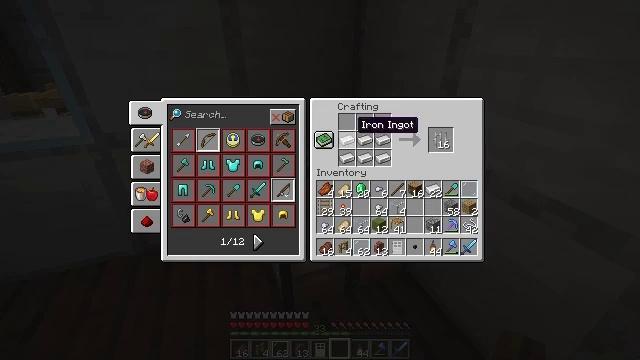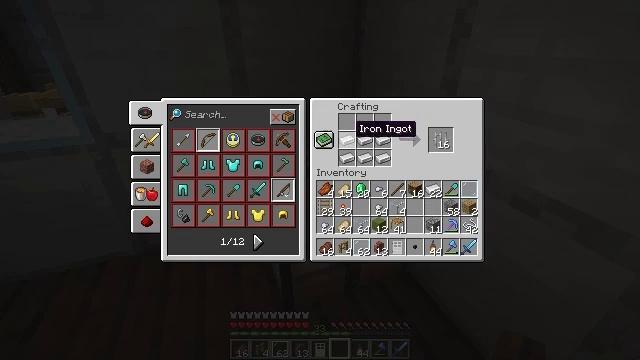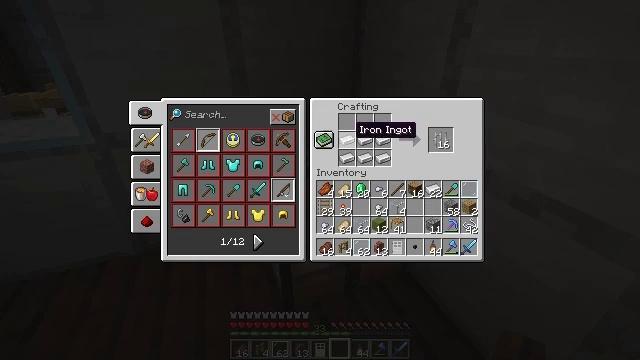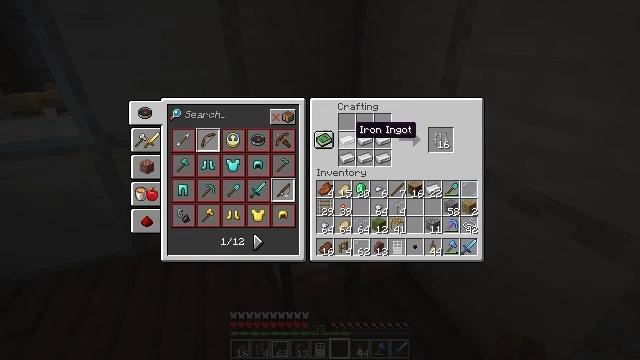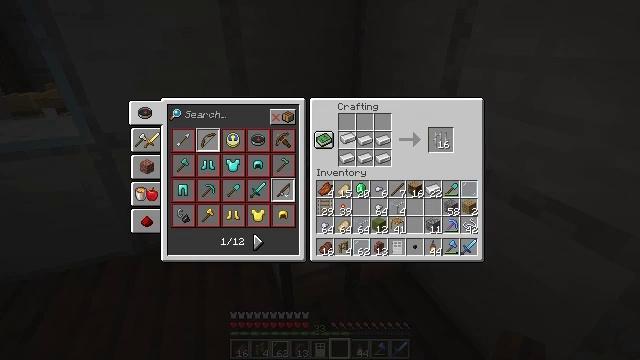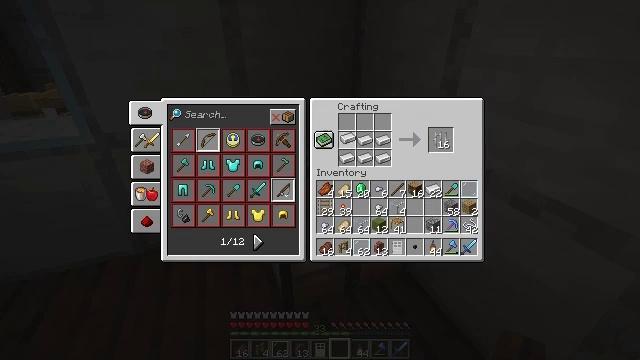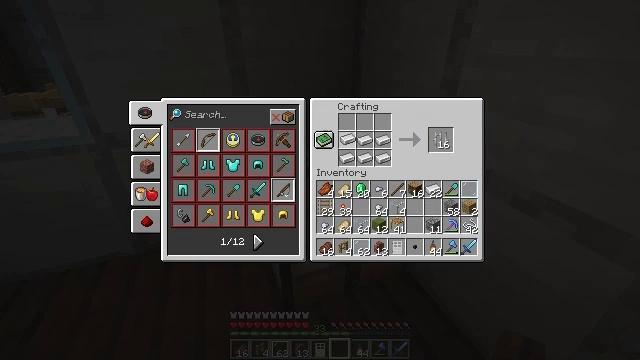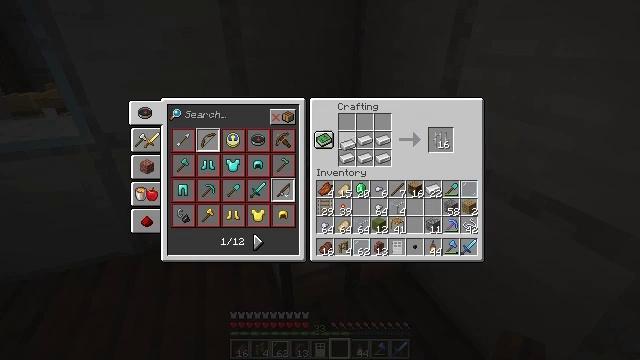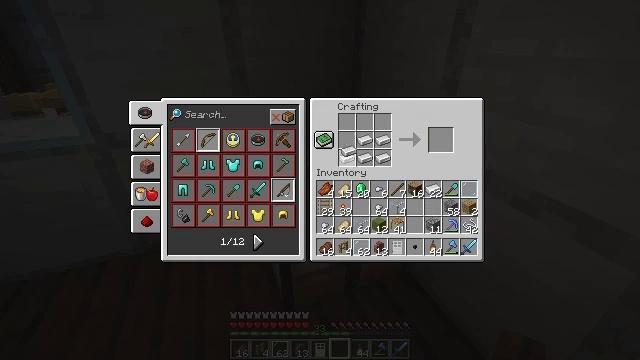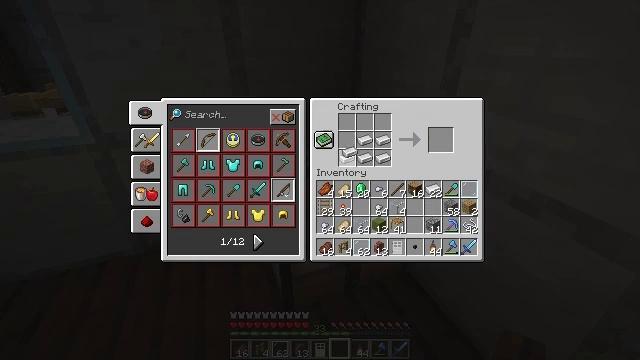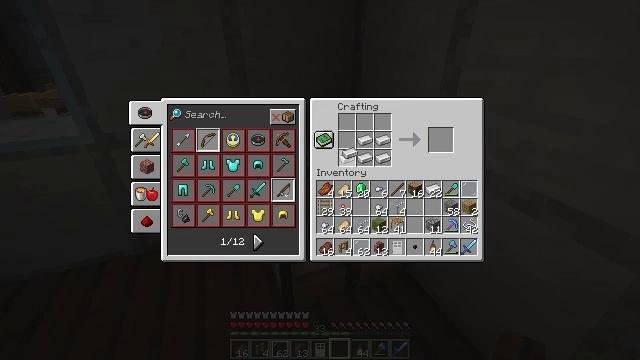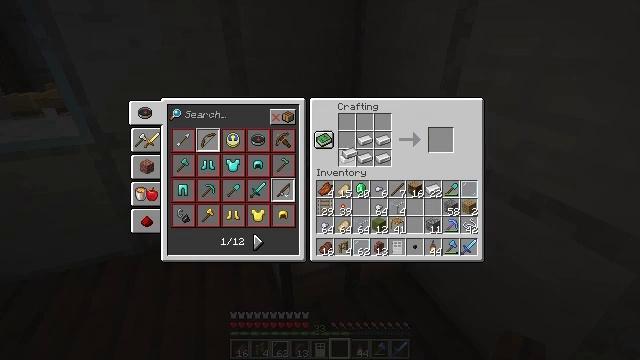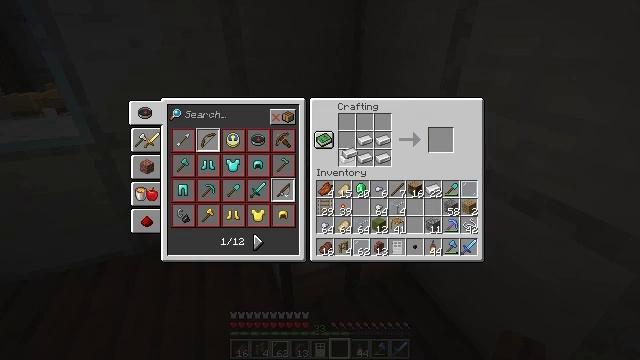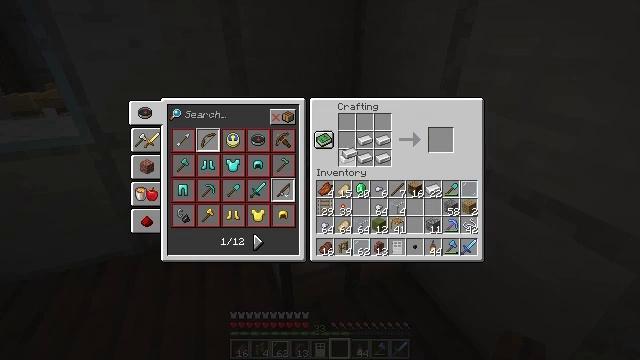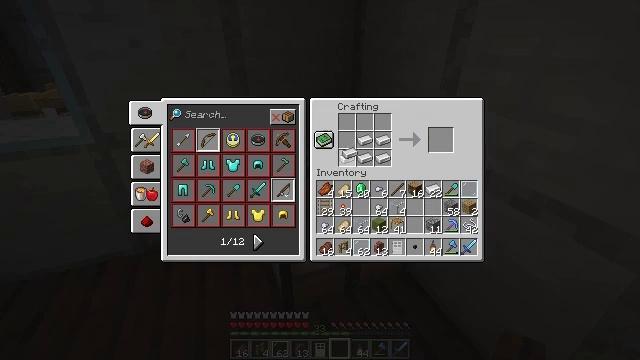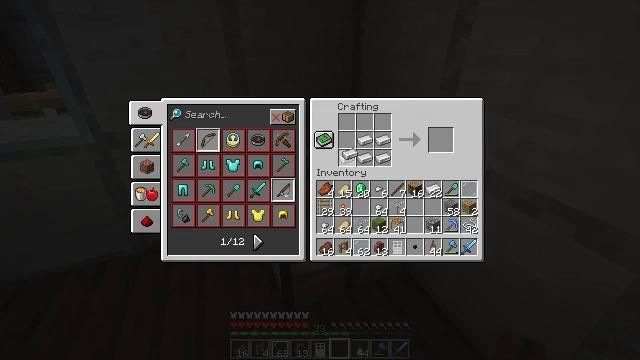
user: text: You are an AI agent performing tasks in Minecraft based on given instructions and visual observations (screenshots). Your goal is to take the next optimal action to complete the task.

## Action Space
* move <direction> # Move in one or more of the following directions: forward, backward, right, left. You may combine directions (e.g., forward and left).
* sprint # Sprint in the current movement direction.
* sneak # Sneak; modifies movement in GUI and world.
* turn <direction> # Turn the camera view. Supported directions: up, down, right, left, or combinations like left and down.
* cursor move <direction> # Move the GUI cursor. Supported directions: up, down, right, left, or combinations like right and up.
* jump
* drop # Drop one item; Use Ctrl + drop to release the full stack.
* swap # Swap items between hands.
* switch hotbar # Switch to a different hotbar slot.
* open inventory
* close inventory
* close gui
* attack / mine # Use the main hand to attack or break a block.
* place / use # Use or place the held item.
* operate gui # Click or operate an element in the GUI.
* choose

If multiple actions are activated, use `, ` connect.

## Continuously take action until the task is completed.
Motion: motion action
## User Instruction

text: Assemble a heavy weighted pressure plate with the crafting table.
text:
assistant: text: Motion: no_op
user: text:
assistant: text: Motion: no_op
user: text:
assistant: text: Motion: no_op
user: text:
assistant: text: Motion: operate gui
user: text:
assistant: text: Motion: operate gui
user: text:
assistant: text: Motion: operate gui
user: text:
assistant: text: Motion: no_op
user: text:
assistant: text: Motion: no_op
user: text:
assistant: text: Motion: no_op
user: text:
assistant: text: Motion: no_op
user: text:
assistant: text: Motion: no_op
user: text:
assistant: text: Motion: no_op
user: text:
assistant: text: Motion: no_op
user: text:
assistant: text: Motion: no_op
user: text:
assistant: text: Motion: no_op
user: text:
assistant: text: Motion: no_op
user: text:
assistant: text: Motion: no_op
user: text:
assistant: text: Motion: operate gui
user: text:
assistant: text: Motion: operate gui
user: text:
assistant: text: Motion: operate gui
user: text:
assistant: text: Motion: no_op
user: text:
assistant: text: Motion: no_op
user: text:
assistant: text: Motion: no_op
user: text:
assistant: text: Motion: no_op
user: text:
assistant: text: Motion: no_op
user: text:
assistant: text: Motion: no_op
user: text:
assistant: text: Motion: no_op
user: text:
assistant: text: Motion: no_op
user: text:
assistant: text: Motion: no_op
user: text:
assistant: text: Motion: no_op